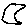
Label: moon